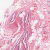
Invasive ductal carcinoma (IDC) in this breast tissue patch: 0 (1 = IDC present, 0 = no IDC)